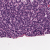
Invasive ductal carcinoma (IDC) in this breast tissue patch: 1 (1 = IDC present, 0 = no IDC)